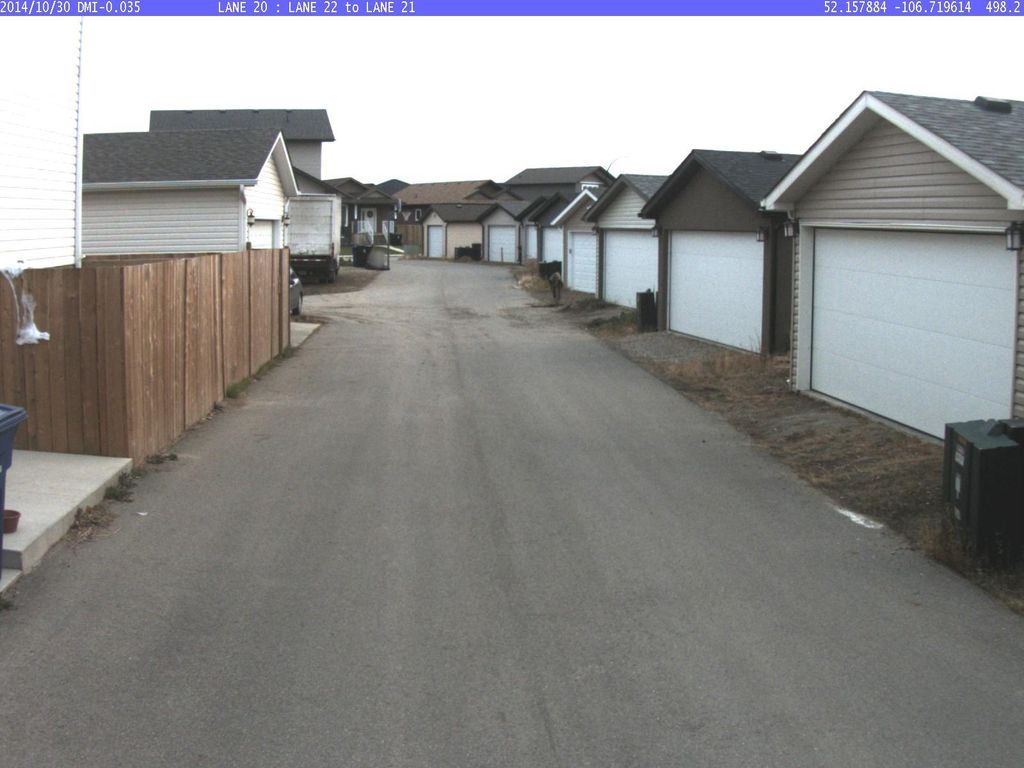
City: saskatoon